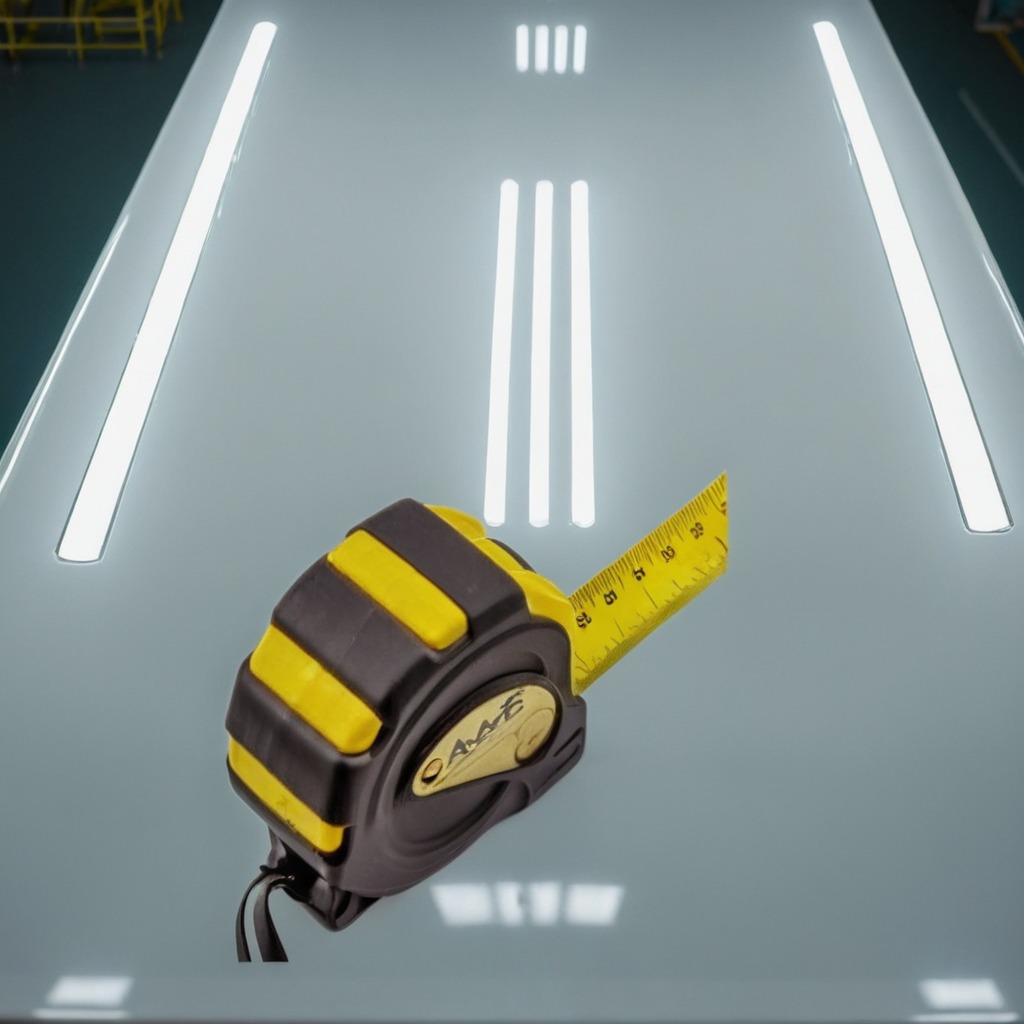
A measuring tape is lying on a high-gloss table in a ship maintenance bay industrial lighting.